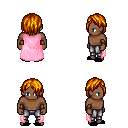
a pixel art fantasy rpg character, male body template, human, dark skin, pink cape, metal pants, dark blonde bangs hairstyle, leather bracers, black slippers, four views (front, back, left, right), 2x2 character sprite sheet, small pixel art, hard edges, no anti-aliasing